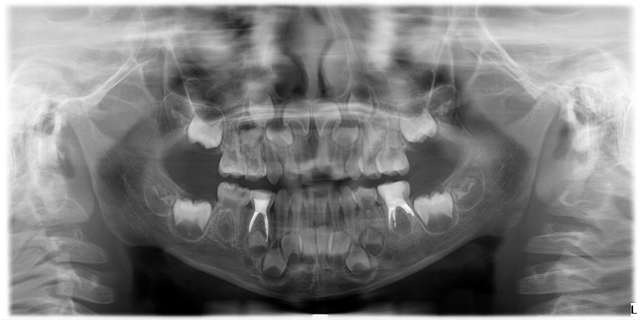
adult